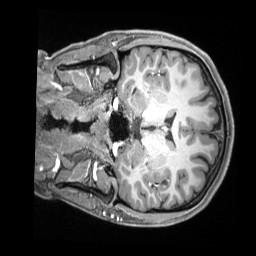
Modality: T1w
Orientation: coronal
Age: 25
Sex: female
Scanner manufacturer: siemens
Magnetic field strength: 3 T
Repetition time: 2.4 s
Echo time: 0.00226 s